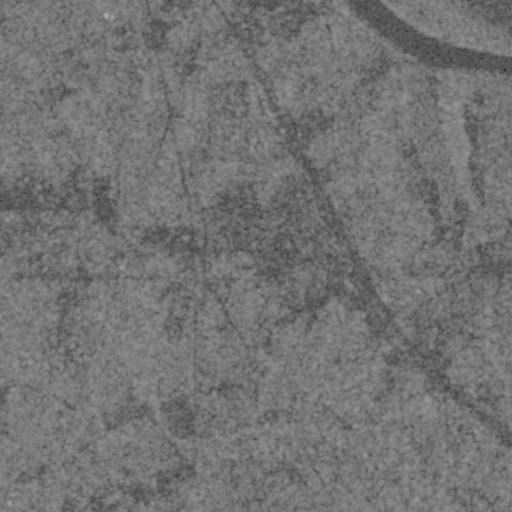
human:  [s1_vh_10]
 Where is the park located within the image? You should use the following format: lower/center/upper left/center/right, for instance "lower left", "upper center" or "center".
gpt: The park is located in the upper right of the image.
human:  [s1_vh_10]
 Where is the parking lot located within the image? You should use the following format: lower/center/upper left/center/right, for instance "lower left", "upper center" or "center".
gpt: The parking lot is located in the upper center of the image.
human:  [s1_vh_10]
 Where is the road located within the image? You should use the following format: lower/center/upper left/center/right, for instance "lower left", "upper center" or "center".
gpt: There is no road in the image.

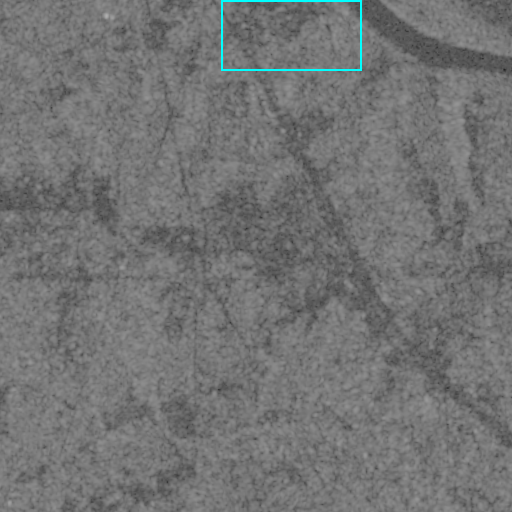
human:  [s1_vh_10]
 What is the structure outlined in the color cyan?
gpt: The structure outlined in cyan is a park.
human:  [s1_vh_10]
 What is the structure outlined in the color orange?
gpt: There is no orange outline.